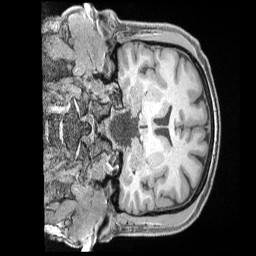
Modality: T1w
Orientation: coronal
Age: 35
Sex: male
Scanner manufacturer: siemens
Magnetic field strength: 3 T
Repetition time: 2 s
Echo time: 0.00211 s